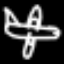
Label: airplane